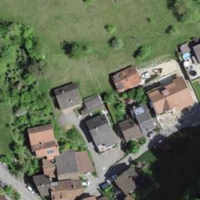
EUNIS habitat code: 55
Species observed at this site:
Prunella vulgaris